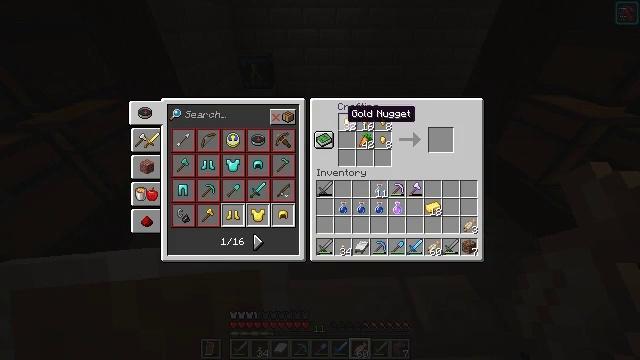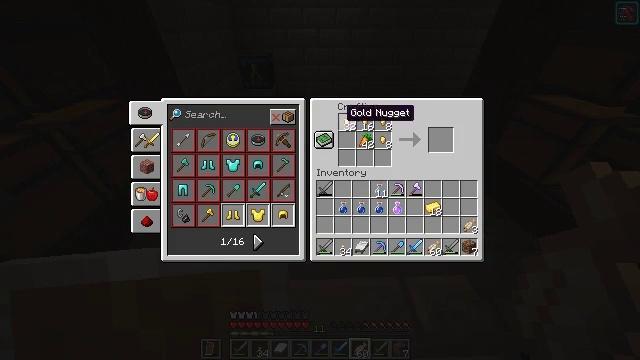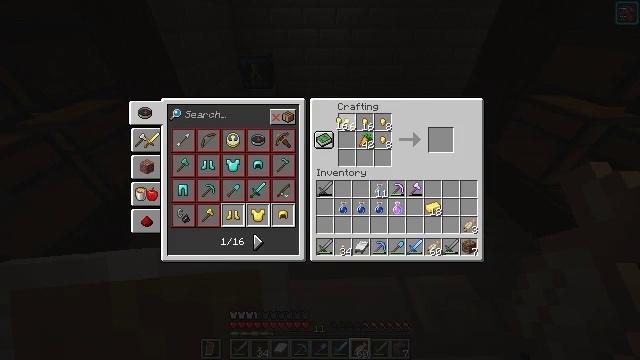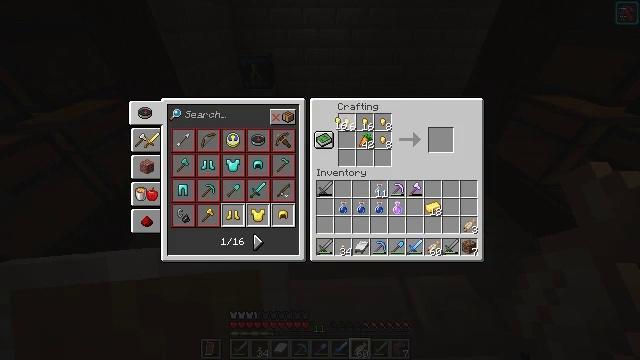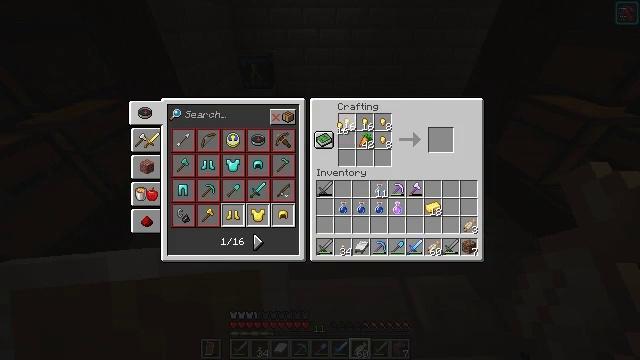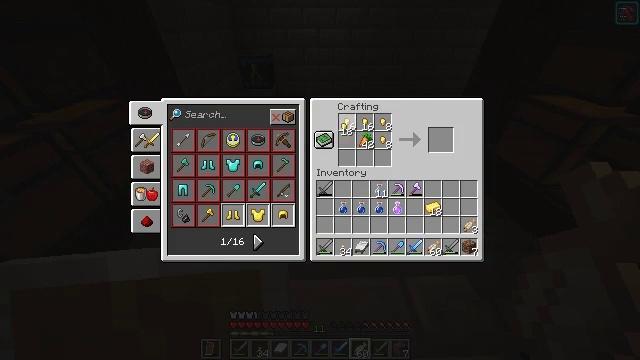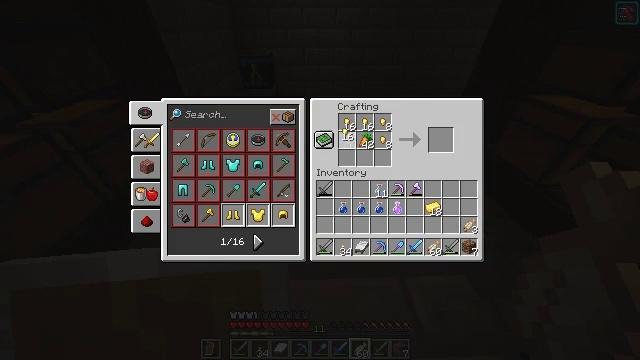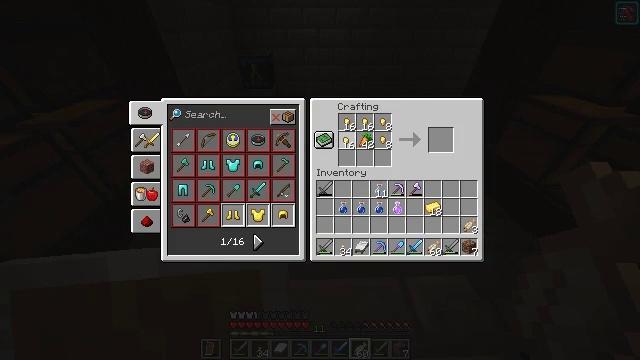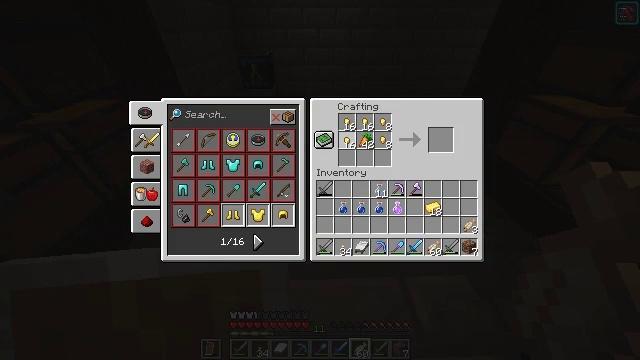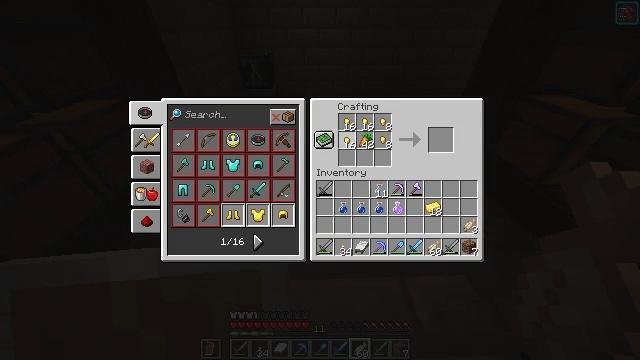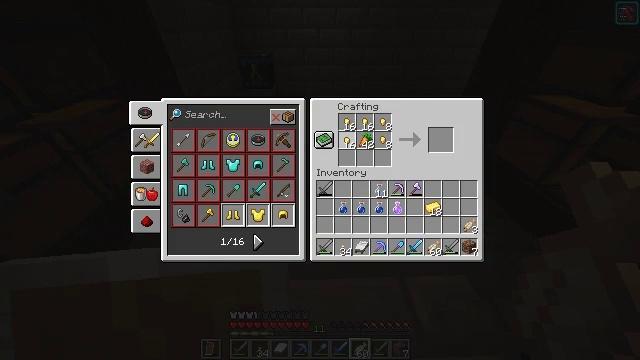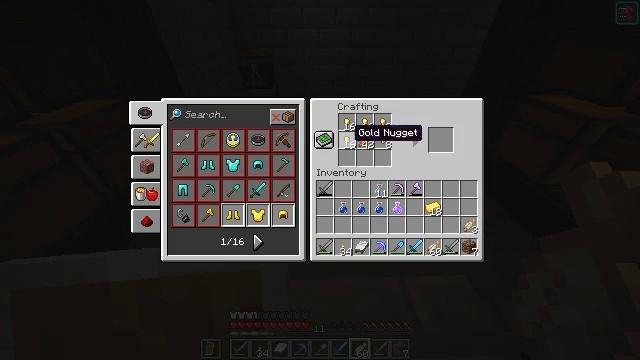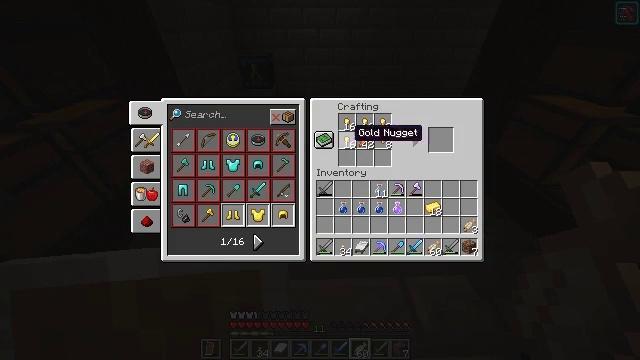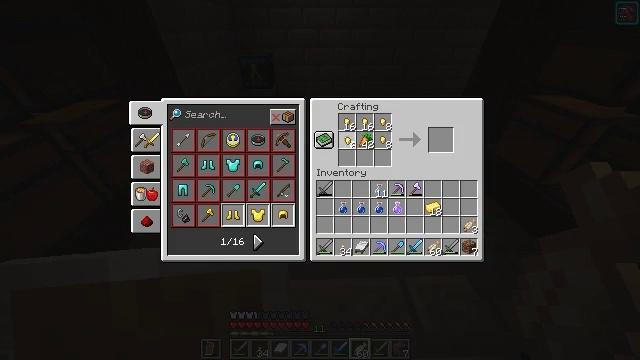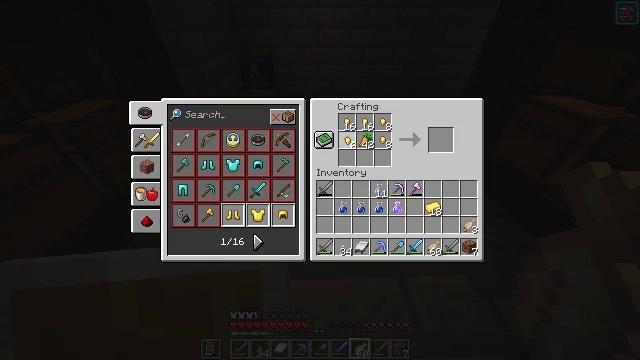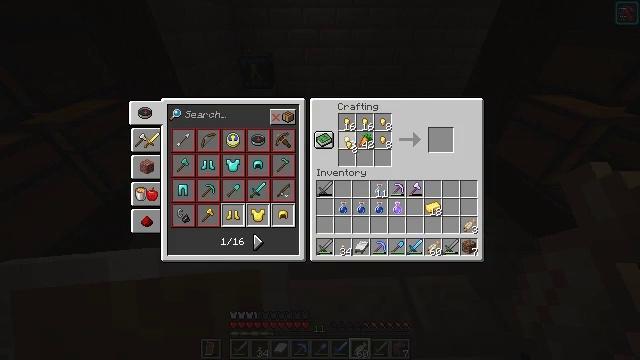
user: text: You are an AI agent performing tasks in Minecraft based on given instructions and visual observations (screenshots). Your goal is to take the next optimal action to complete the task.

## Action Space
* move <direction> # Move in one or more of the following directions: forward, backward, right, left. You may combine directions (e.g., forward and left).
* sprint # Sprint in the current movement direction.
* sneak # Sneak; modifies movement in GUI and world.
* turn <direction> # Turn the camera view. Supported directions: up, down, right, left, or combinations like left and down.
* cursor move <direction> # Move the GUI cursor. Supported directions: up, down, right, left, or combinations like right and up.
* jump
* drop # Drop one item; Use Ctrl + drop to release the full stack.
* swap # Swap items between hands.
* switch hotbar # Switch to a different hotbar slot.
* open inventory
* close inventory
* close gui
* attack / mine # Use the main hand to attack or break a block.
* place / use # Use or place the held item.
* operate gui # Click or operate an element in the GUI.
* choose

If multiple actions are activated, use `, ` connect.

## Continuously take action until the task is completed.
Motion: motion action
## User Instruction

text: Use gold nuggets and a carrot on the crafting table for a golden carrot.
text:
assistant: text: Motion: no_op
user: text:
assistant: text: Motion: choose
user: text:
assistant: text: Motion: choose
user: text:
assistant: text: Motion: no_op
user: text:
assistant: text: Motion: no_op
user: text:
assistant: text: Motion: no_op
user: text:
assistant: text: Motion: cursor move down
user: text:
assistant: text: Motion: no_op
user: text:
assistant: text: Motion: operate gui
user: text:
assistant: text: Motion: operate gui
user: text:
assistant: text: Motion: no_op
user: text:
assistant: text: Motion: no_op
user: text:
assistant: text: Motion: choose
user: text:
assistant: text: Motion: choose
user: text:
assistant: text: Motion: no_op
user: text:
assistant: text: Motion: cursor move down
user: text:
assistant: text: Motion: no_op
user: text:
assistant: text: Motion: operate gui
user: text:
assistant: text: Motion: operate gui
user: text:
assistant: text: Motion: no_op
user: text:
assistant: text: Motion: no_op
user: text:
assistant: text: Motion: cursor move up
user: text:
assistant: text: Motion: cursor move up
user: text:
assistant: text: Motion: no_op
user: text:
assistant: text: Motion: no_op
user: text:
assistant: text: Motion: choose
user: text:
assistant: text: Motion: choose
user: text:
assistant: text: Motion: cursor move right and down
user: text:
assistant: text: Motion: cursor move down
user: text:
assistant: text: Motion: no_op